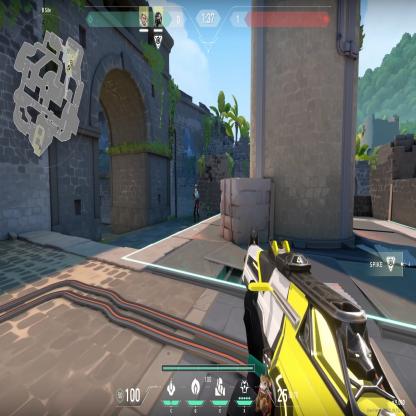
Label: teammate